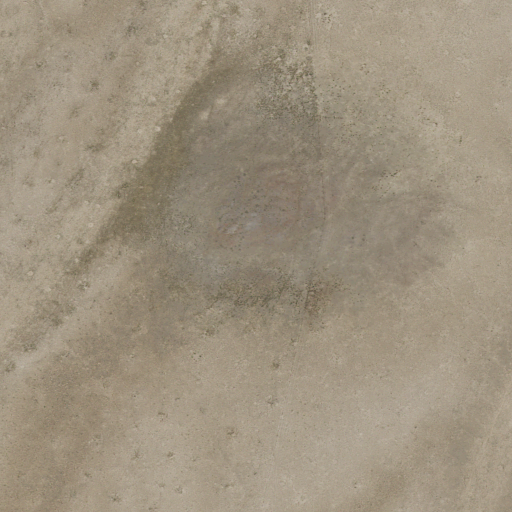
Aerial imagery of mountain in Utah named Can Knoll containing only shrub